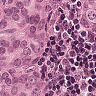
Metastatic tissue present: yes